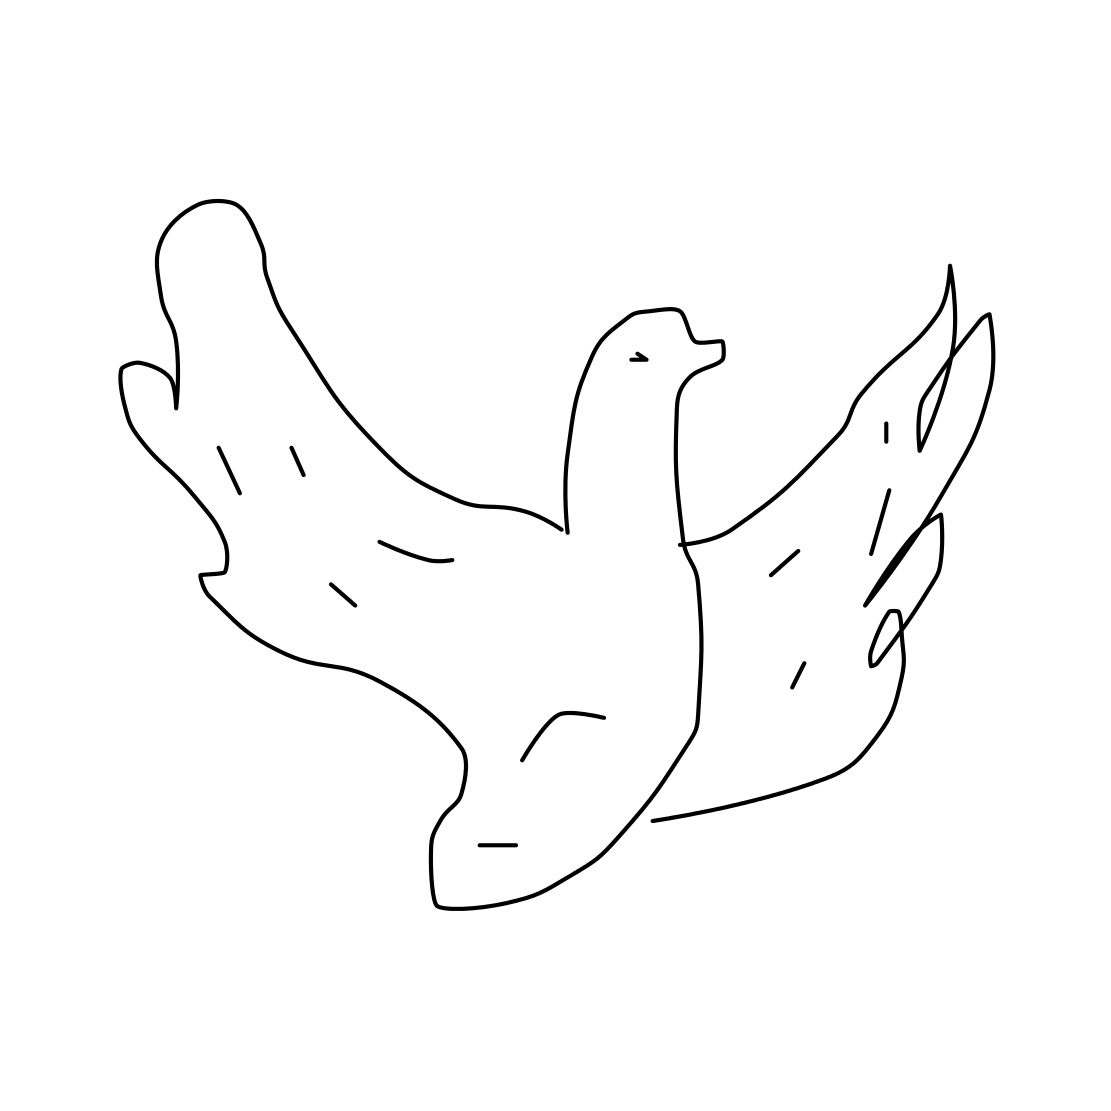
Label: pigeon